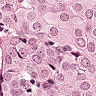
Metastatic tissue present: yes